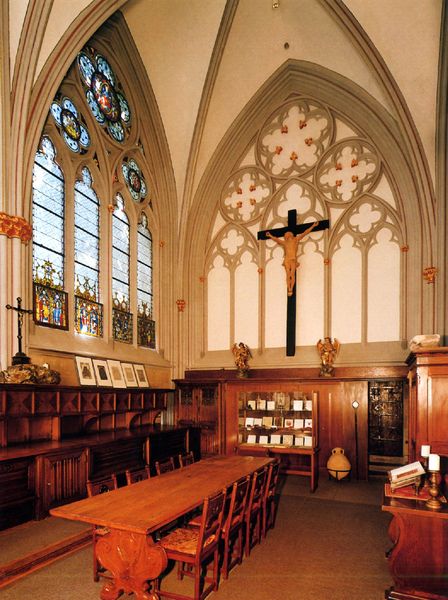
Titel: St. Gereon in Köln
Standort: Köln, St. Gereon (EU - D - NRW)
Schlagwörter: fenster, glas, hell, holz, stuhl, stühle, tisch, tische, teppich, regal, wand, architektur, stein, innenraum, möbel, kirche, interieur, gotik, engel, statue, vase, bilder, bücher, bogen, bank, figuren, kuppel, tafel, spitz, ornamente, kerzen, bögen, gewölbe, kloster, kreuz, statuette, bleiglas, altar, bänke, kreuze, putz, buntglas, dienste, glasfenster, gotisch, rosette, spitzbögen, christus, jesus, kreuzigung, andacht, chor, kruzifix, bibliothek, bleiglasfenster, fotographie, rosetten, schnitzereien, masswerk, romanisch, fensterbogen, schränke, sakristei, chorgestühl, reliquien, holzarbeiten, refektorium, buntgals, eßtisch, stphle, gotig´